Interaction volume radius: 5 \u00c5
Interaction volume height: 10 \u00c5
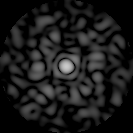
Disorder parameter: 0.7837